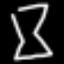
Label: hourglass